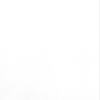
Label: dusty